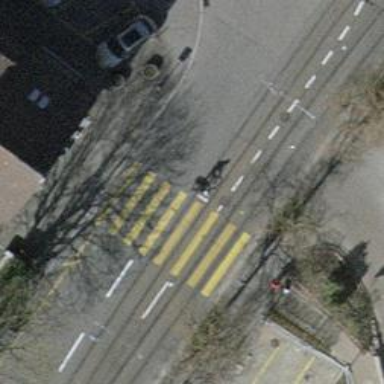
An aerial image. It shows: Marked asphalt footway with zebra crossing.